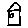
Label: house